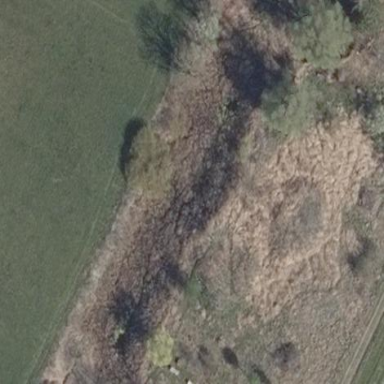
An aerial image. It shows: Reedbed in wetland area.